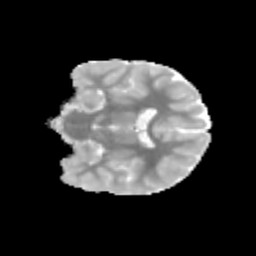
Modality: MD
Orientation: coronal
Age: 9
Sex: male
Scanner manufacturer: siemens
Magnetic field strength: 3 T
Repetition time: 3.8 s
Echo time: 0.07 s